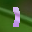
Label: 1